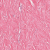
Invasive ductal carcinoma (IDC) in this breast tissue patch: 0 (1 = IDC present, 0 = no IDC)